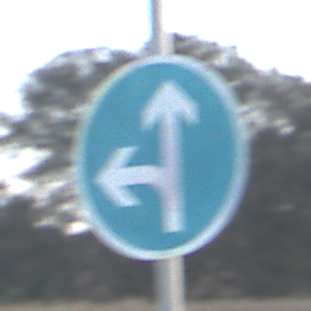
Verkehrszeichen: VorgeschriebeneFahrtrichtungGeradeausOderLinks
Umgebung: Outdoor, Nature
Tageszeit: SunriseSunset
Wetter: Clear
Licht: Natural
Jahreszeit: Winter
Kontrast: LowContrast